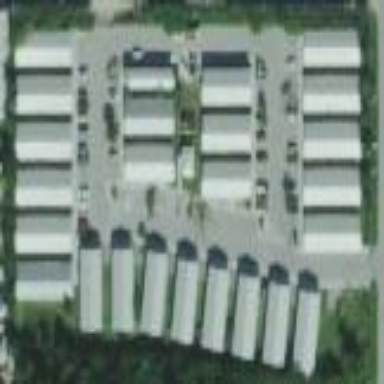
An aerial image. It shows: Public building in what appears to be trailer park.